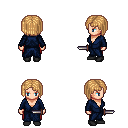
a pixel art fantasy rpg character, female body template, human, light skin, blue robe, red pants, light blonde pageboy hairstyle, black shoes, dagger, four views (front, back, left, right), 2x2 character sprite sheet, small pixel art, hard edges, no anti-aliasing